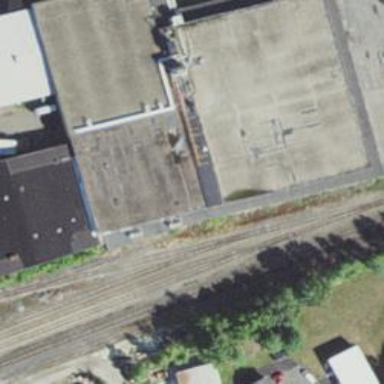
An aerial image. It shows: Railway yard.